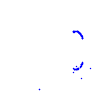
Particle: proton